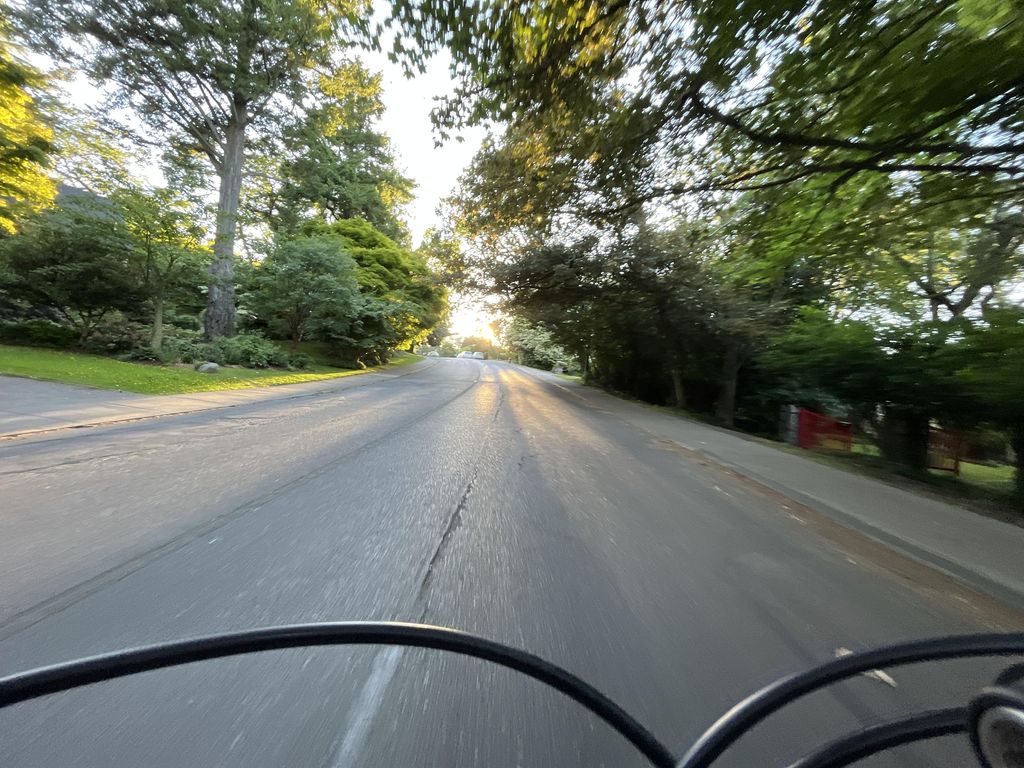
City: victoria